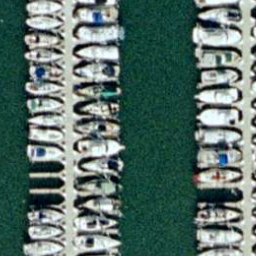
Label: harbor